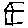
Label: house